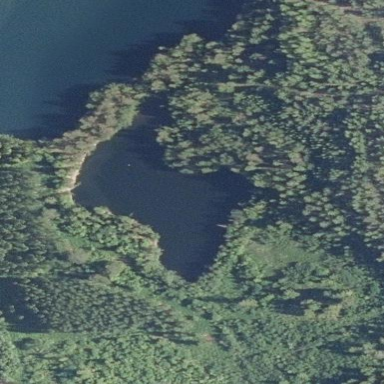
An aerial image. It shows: Pond surrounded by natural water.